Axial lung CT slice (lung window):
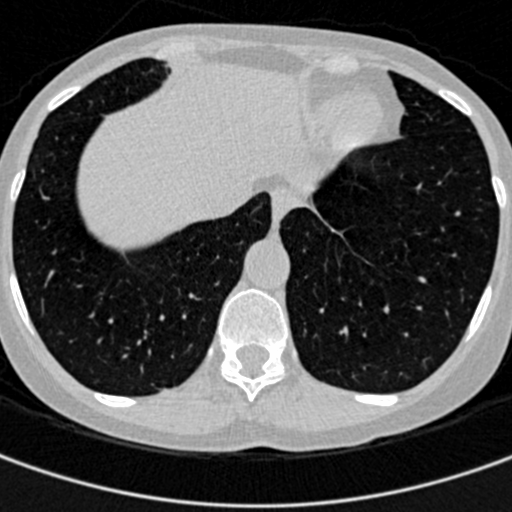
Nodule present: no